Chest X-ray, PA view. Patient: 45 years old, sex F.
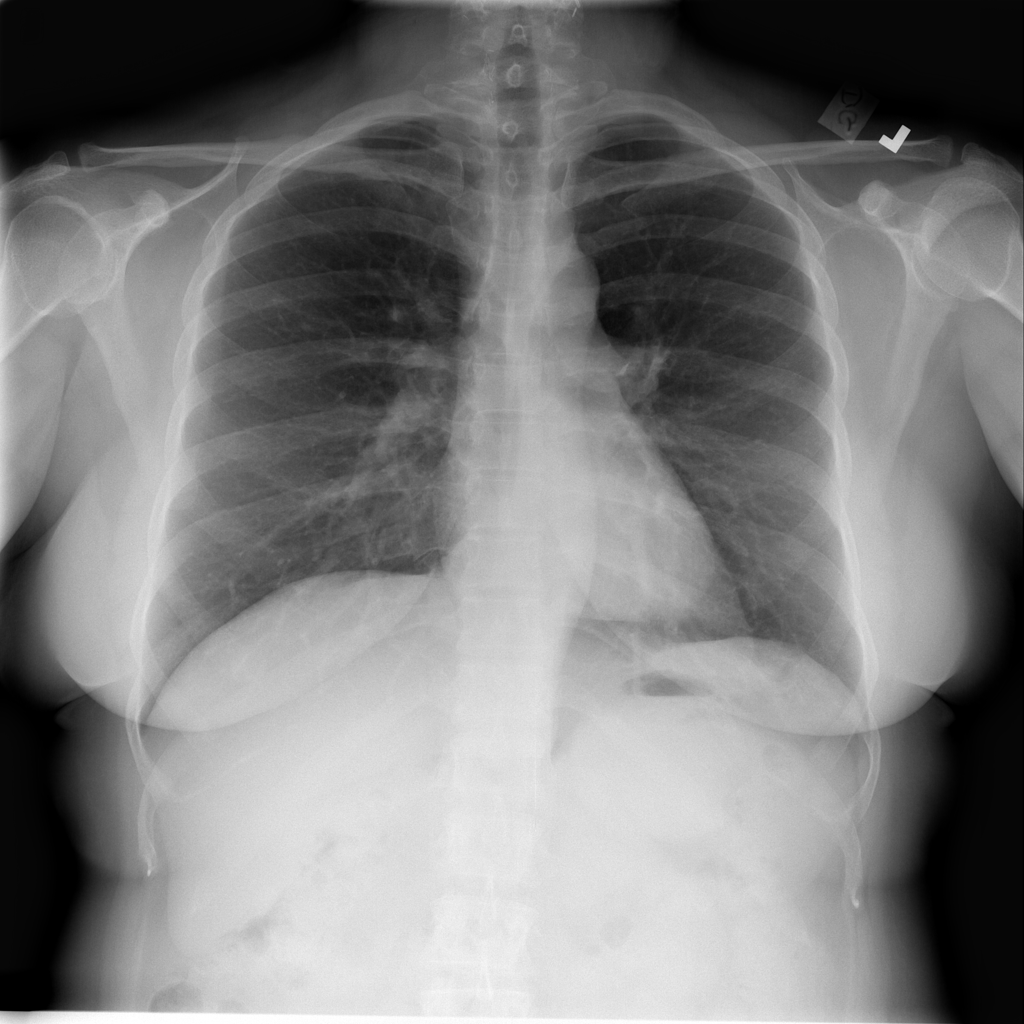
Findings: No Finding